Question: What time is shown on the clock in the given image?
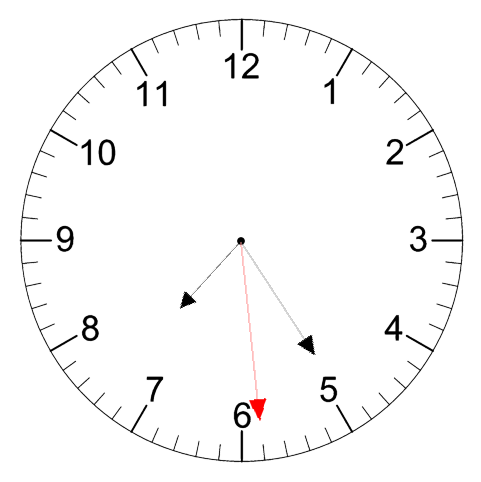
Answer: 07:24:29